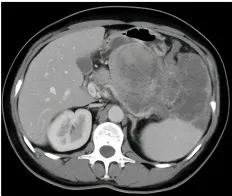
(A, B), Sep. 17, 2020 CT/MR A large irregular mass fused between the gastric cavity, pancreas and spleen, with the largest cross-section measuring approximately 13x16x8cm, it was considered malignant and invaded the splenic hilum, pancreas and local gastric wall. There were intravascular tumor thrombi in the splenic vein and portal vein, multiple nodules in the abdominal cavity, mesentery and greater omentum, suggesting metastasis.
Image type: radiology (ct)